Aerial crown-view tile of a tropical tree (Barro Colorado Island, Panama), acquired 20240813:
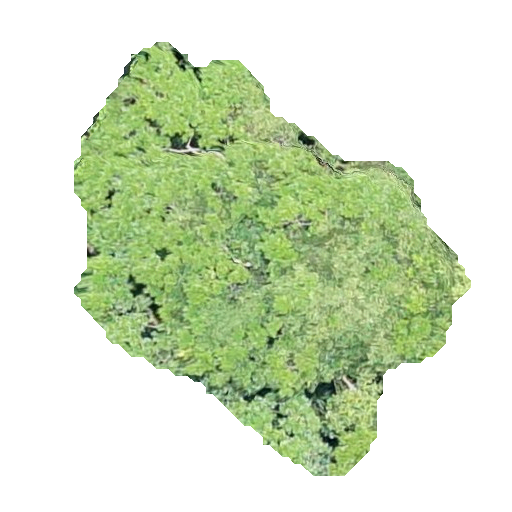
Species: Simarouba amara
GBIF accepted scientific name: Simarouba amara
Crown area: 156.414 m²